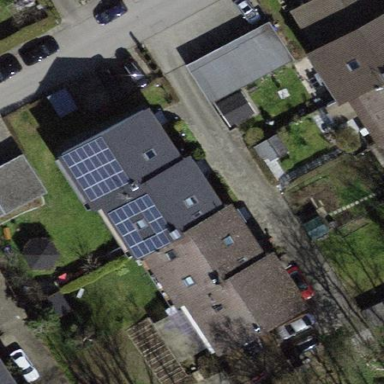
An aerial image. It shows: Gabled roof house.